Question: I'm trying to draw 6 sticks starting from the centre of the circle with an angle (60 degrees)

What's in the picture is achieved by setting up coordinates manually. Would it be possible to use angle and length to draw these 6 sticks? If necessary, I'm willing to use a library.
'''
<defs>
<marker id="markerCircle" markerwidth="13" markerheight="13" refx="5" refy="7" orient="auto">
<circle cx="7" cy="7" r="3" style="stroke: none; fill:#ef4b22;" />
</marker>
</defs>
<path d="M150,5 L150,55"
style="stroke: #ef4b22; stroke-width: 2px; fill: none;
marker-start: url(#markerCircle);" />
<path d="M25,60 L75,95"
style="stroke: #ef4b22; stroke-width: 2px; fill: none;
marker-start: url(#markerCircle);" />
<path d="M20,225 L68,200"
style="stroke: #ef4b22; stroke-width: 2px; fill: none;
marker-start: url(#markerCircle);" />
<path d="M275,60 L225,95"
style="stroke: #ef4b22; stroke-width: 2px; fill: none;
marker-start: url(#markerCircle);" />
<path d="M280,225 L220,200"
style="stroke: #ef4b22; stroke-width: 2px; fill: none;
marker-start: url(#markerCircle);" />
<path d="M150,300 L150,250"
style="stroke: #ef4b22; stroke-width: 2px; fill: none;
marker-start: url(#markerCircle);" />
'''
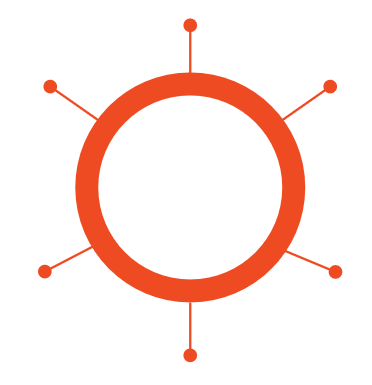
Answer: Here's a <URL>.
The main function used is to find a point on a circle, as below:
'''
function findPoint(cx, cy, rad, cornerGrad){
var cornerRad = cornerGrad * Math.PI / 180;
var nx = Math.cos(cornerRad)*rad + cx;
var ny = Math.sin(cornerRad)*rad + cy;
return { x: nx, y: ny };
}
'''